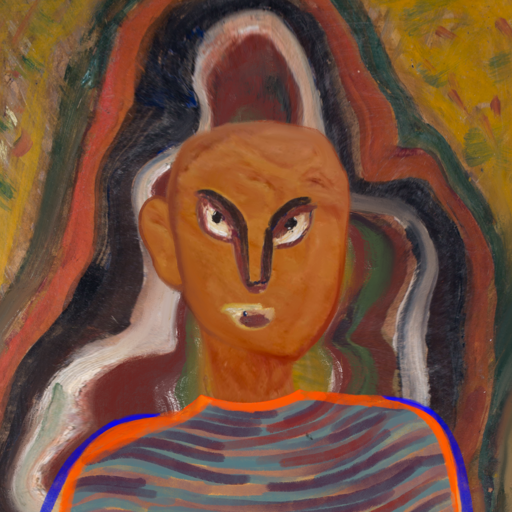
Background: AfterRaid, Head And Neck Front: Pious_Lady, Face Front: After_Raid, Bust: Experience, Hair Front: Blank, Head Accessory: Blank, Second Necklace: Blank, Necklace: Blank, Baby: Blank